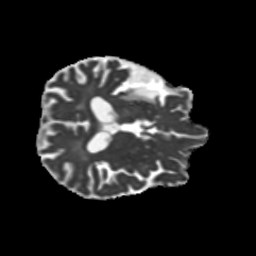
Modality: MD
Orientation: axial
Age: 58
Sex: male
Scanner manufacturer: siemens
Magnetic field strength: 3 T
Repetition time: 5.25 s
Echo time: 0.08 s